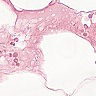
Metastatic tissue present: no